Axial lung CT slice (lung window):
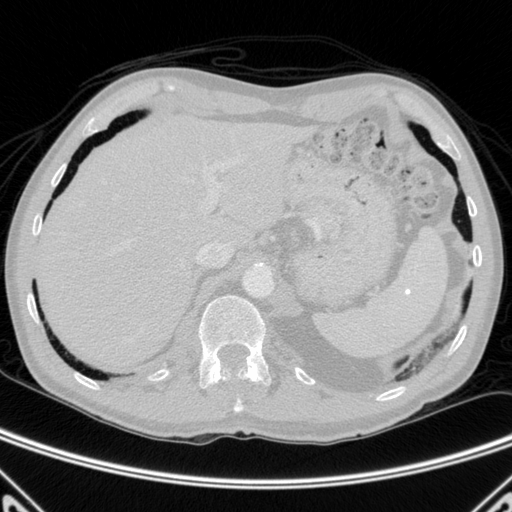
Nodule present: no